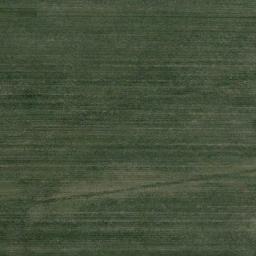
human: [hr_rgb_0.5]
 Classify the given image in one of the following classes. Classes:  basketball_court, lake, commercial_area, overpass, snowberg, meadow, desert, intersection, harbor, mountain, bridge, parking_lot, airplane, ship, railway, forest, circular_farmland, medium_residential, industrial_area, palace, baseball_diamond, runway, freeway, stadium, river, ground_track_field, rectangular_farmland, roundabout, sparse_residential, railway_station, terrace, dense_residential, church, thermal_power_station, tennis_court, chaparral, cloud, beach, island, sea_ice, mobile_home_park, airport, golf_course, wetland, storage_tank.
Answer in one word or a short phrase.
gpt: meadow